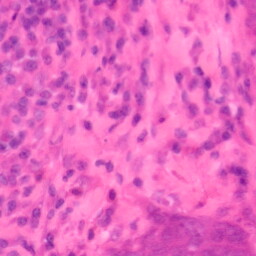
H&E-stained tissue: Colon